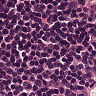
Metastatic tissue present: no